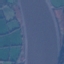
Land use / land cover class: River